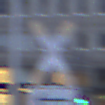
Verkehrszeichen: Andreaskreuz
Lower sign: RichtungsangabeDurchPfeile1
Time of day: SunriseSunset
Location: Outdoor (Urban)
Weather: PartlyCloudy
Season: NotSpecified
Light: Natural